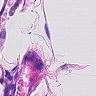
Metastatic tissue present: no